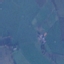
Label: Pasture